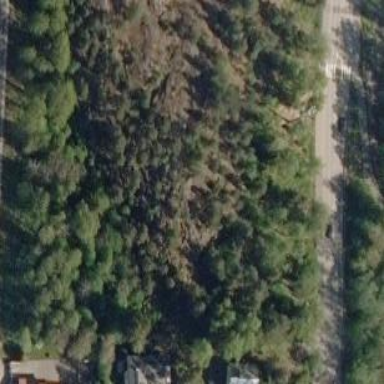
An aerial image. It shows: Natural cliff.